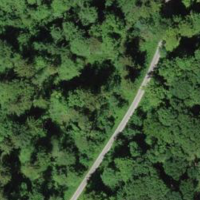
EUNIS habitat code: 44
Species observed at this site:
Aruncus dioicus